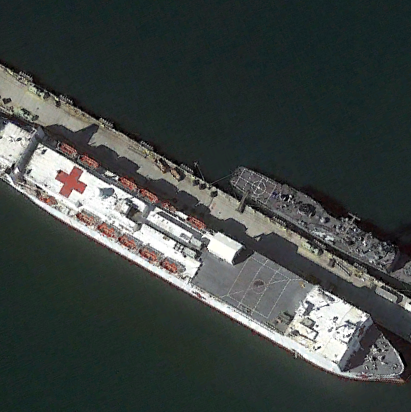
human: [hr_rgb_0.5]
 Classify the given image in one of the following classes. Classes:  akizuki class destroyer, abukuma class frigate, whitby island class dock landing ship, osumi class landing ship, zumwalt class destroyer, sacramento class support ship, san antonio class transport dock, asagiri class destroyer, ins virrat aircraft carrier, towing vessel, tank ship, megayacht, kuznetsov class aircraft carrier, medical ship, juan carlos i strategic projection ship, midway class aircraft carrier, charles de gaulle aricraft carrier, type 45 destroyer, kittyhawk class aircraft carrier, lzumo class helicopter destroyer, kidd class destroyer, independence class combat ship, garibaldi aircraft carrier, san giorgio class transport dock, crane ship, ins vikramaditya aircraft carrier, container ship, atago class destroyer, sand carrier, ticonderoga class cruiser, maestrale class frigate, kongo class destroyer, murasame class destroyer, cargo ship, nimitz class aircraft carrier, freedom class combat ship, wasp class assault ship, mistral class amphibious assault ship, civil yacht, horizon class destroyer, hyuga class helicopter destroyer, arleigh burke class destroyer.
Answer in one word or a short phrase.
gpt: Medical ship